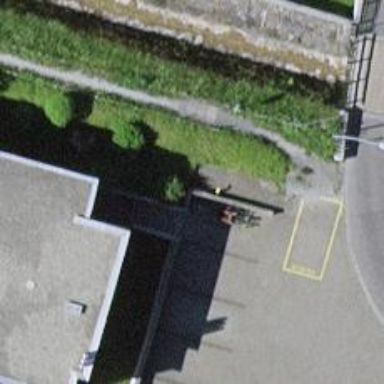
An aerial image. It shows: Retaining wall.